Field crop: maize
Growth stage: 2
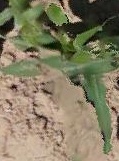
Species: maize